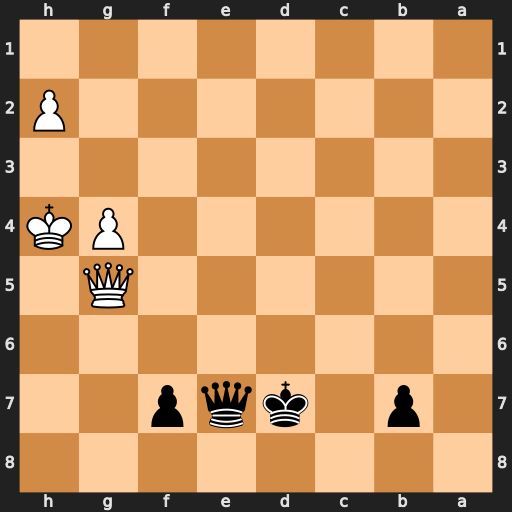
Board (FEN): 8/1p1kqp2/8/6Q1/6PK/8/7P/8
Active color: b
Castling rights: -
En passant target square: -
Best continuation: b5 Kh5 Qxg5+ Kxg5 b4